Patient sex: M
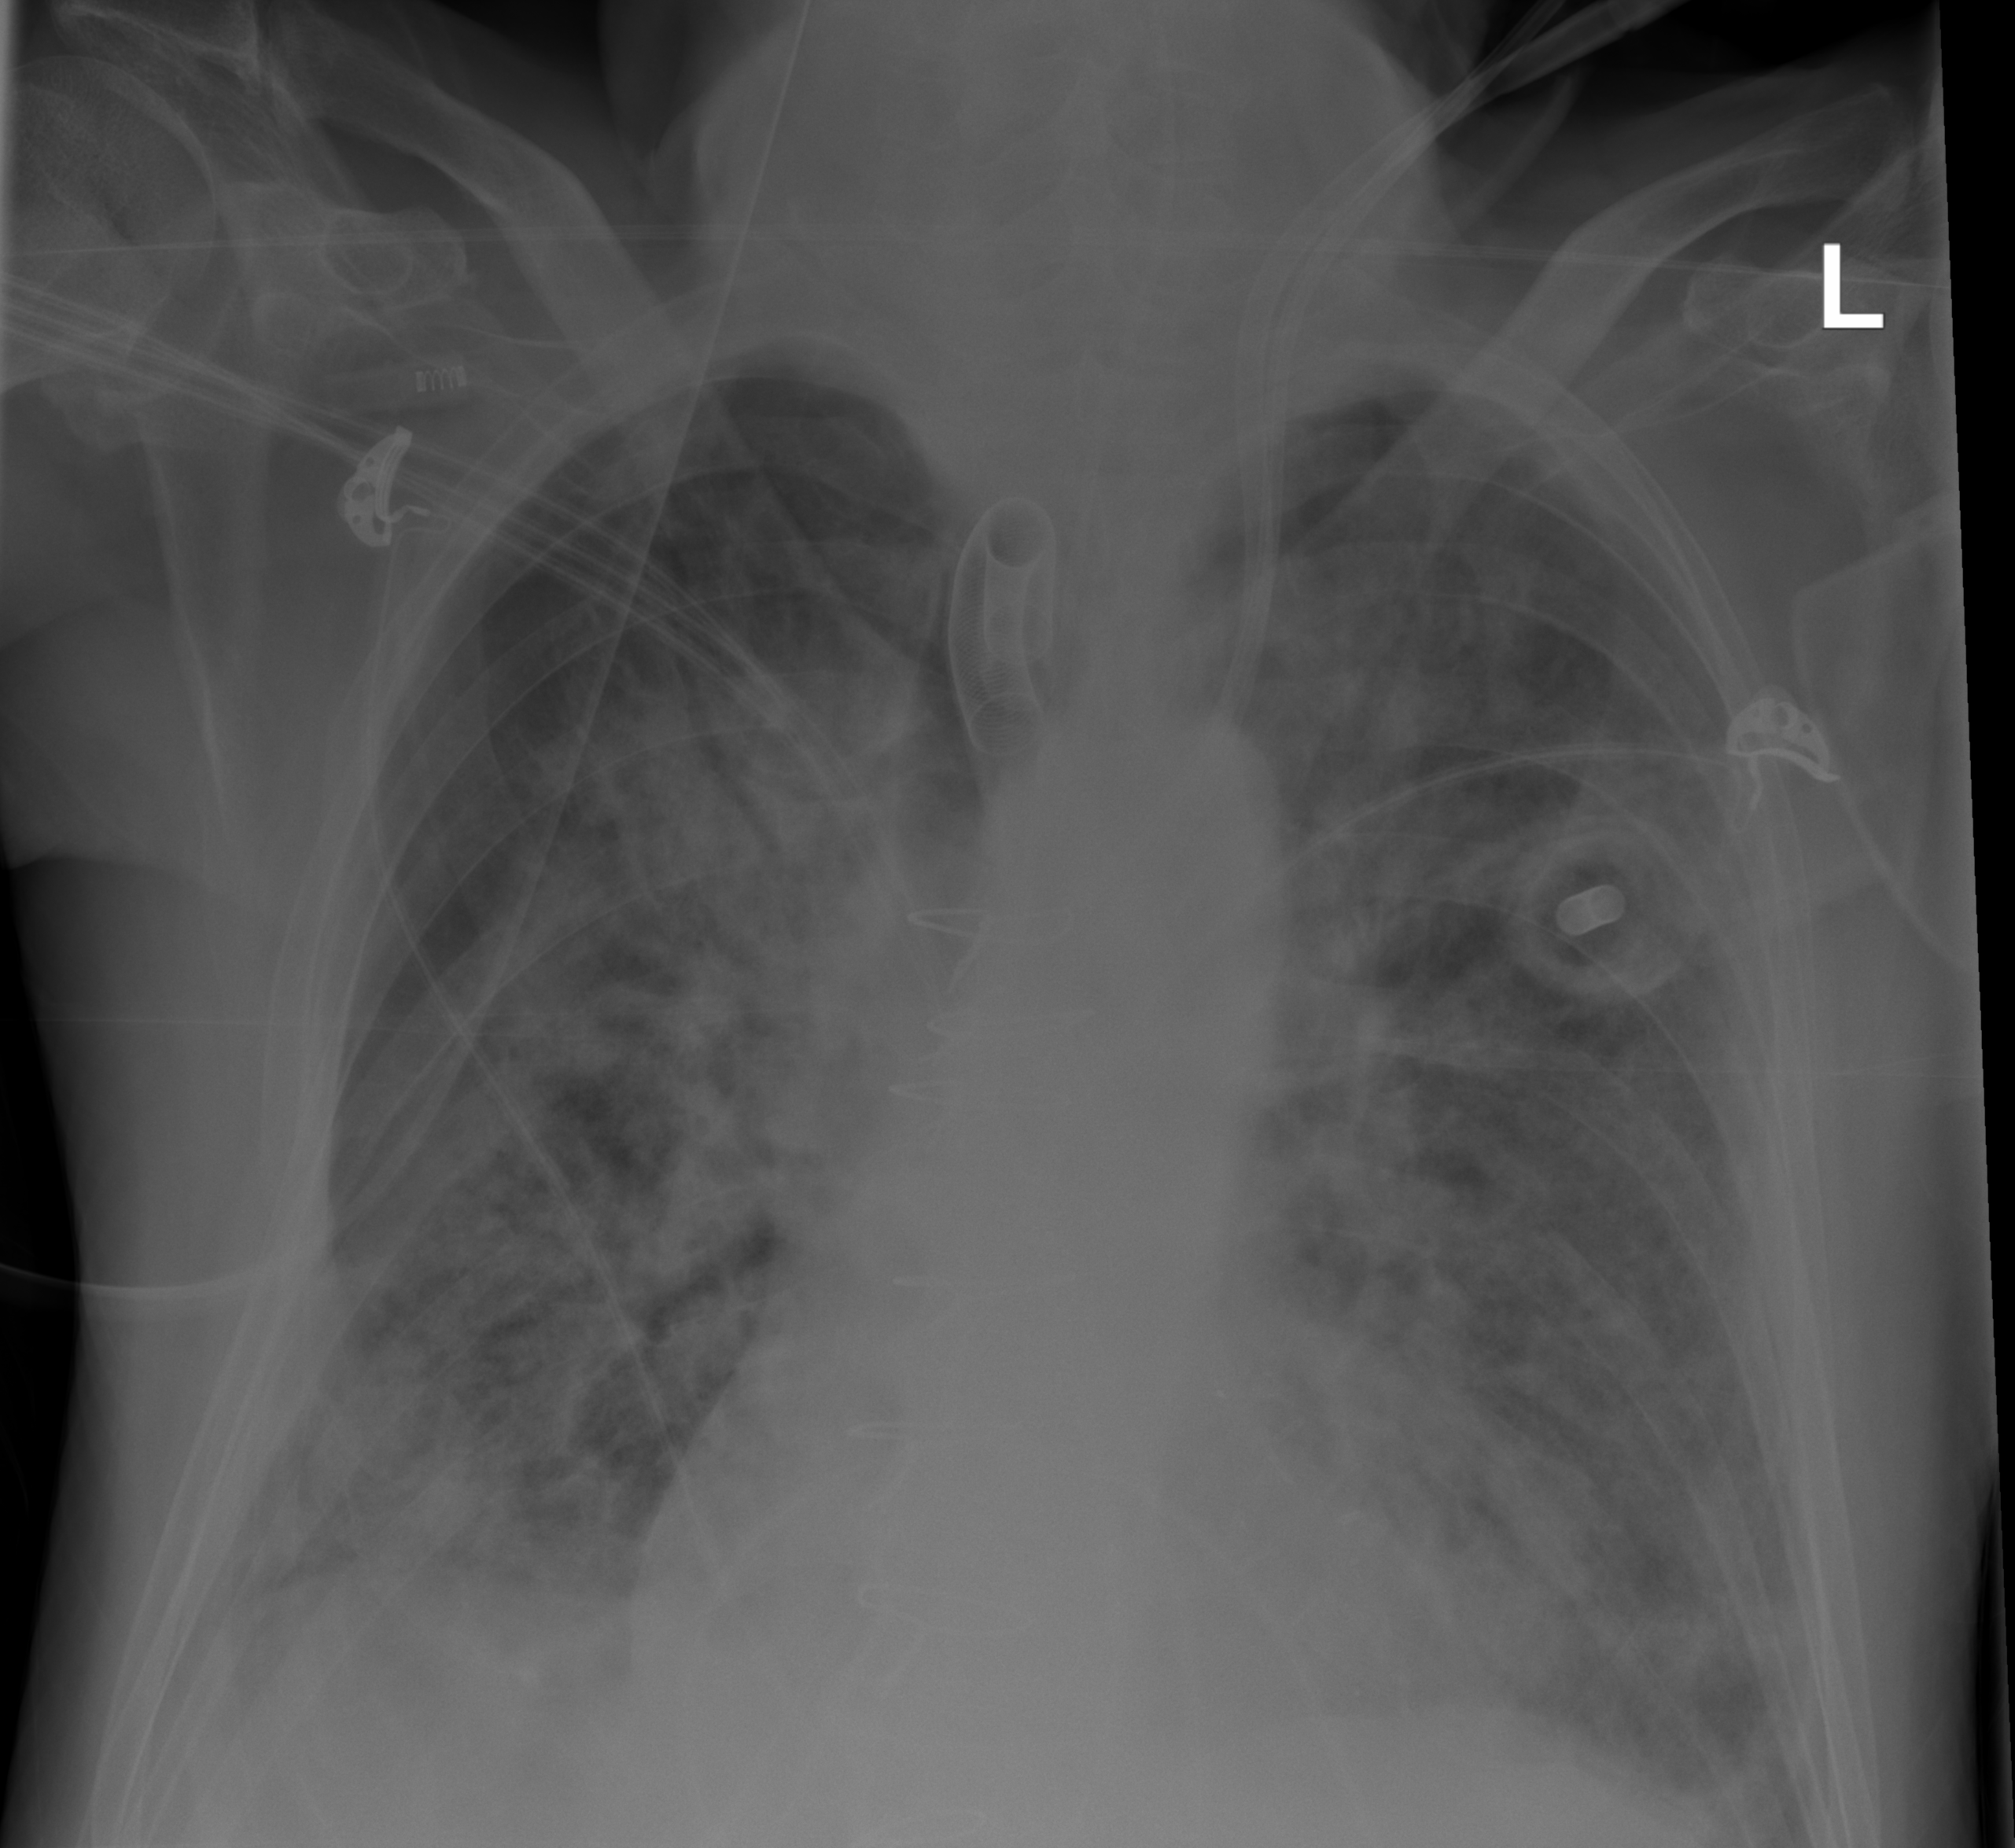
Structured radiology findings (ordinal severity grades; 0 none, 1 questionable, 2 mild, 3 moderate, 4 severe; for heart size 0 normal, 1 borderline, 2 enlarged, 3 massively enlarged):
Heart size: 1
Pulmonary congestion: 2
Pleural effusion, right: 2
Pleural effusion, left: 2
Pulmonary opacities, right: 3
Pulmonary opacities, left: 3
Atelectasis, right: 3
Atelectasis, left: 3